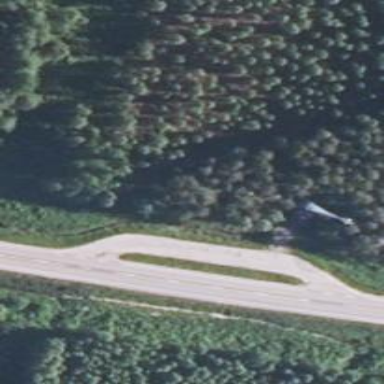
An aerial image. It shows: Rest area on the road.